Interaction volume radius: 10 \u00c5
Interaction volume height: 25 \u00c5
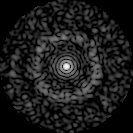
Disorder parameter: 0.8483